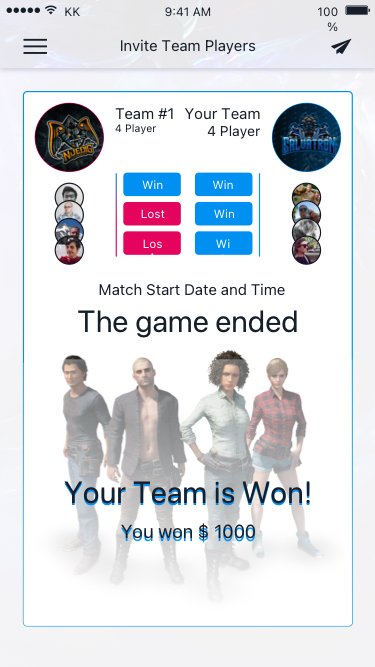
Text in this UI design:
Team #1
4 Player
Your Team
4 Player
Win
Lost
Lost
Win
Win
Win
Match Start Date and Time
The game ended
Your Team is Won!
You won $ 1000
Your Team is Won!
You won $ 1000
Invite Team Players
9:41 AM
KK
100%